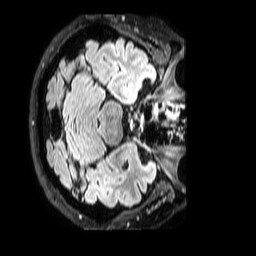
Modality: FLAIR
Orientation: axial
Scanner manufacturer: philips
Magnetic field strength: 3 T
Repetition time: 4.8 s
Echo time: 0.2795 s